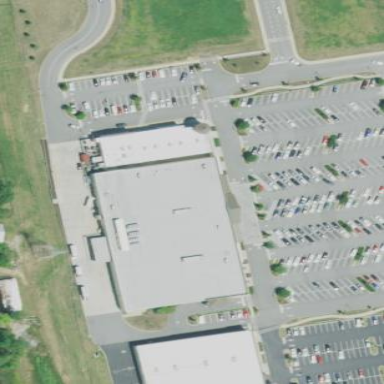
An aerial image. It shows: Retail building.